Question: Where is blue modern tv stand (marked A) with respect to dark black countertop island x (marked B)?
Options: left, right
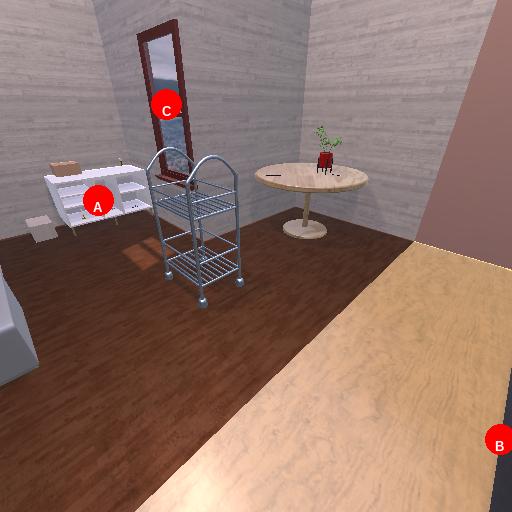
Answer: left